Chest X-ray:
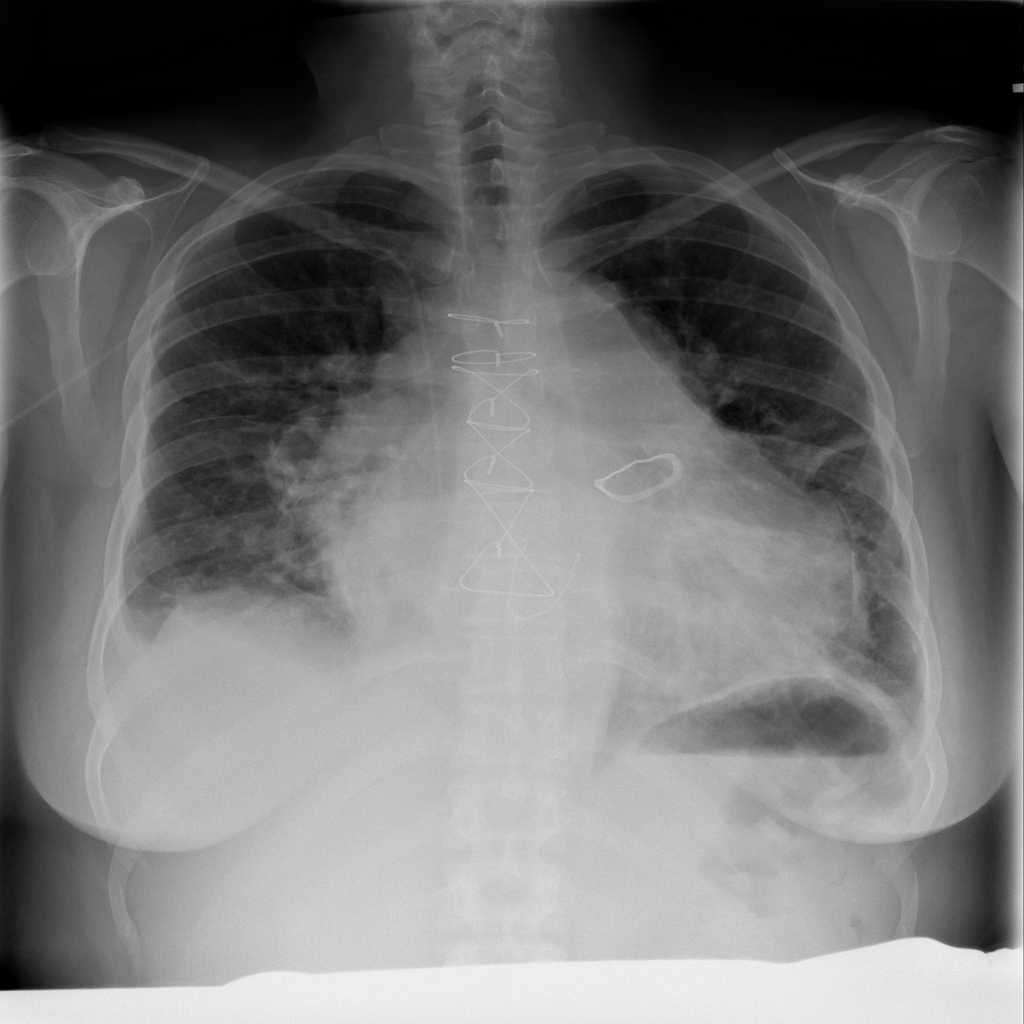
Findings: Effusion, Fibrosis, Cardiomegaly
No abnormal finding: no